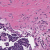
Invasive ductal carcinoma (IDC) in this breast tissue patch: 1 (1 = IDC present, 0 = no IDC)